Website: bh-photo
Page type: payment
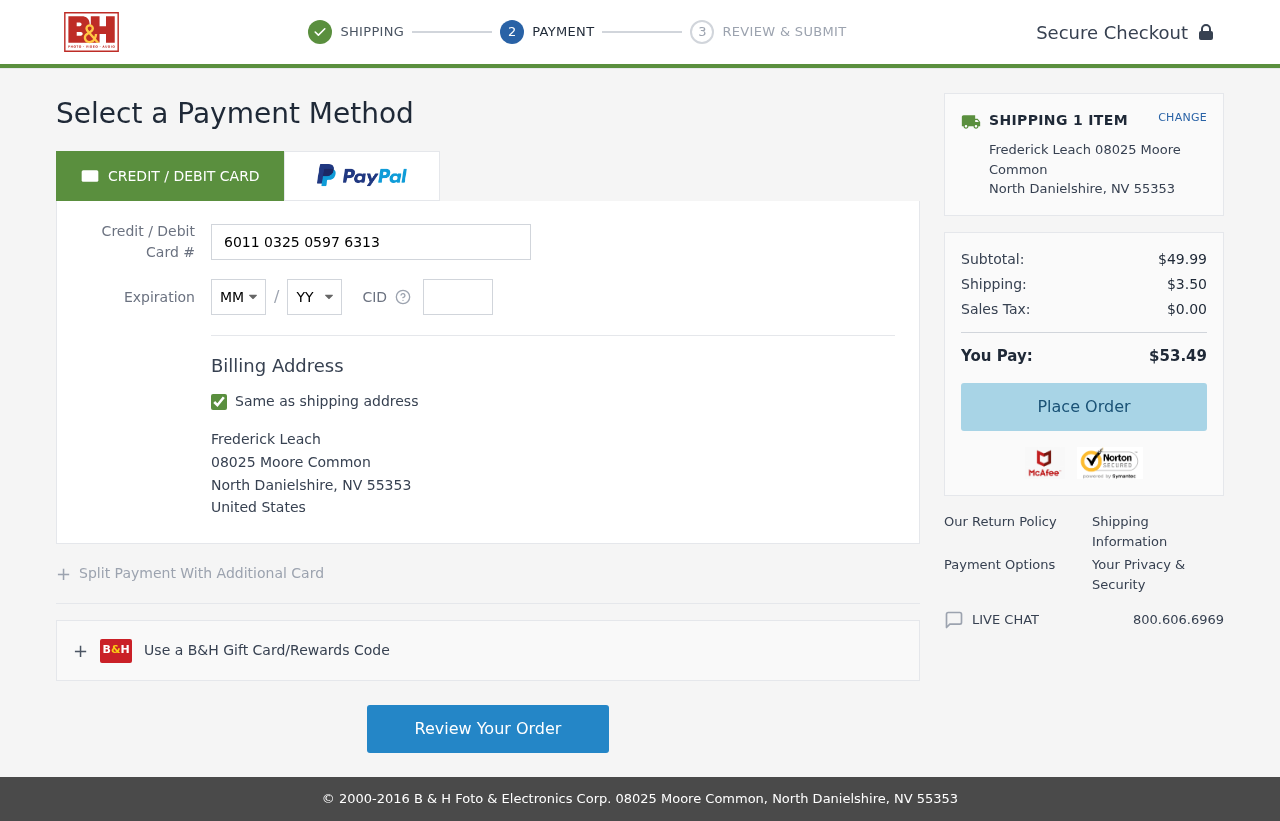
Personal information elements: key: PII_CARD_CVV
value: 546
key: PII_CARD_EXPIRY_MONTH
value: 05
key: PII_CARD_EXPIRY_YEAR
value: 28
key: PII_CARD_NUMBER
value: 6011 0325 0597 6313
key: PII_CITY
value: North Danielshire
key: PII_COUNTRY
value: United States
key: PII_FULLNAME
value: Frederick Leach
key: PII_POSTCODE
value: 55353
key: PII_STATE_ABBR
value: NV
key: PII_STREET
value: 08025 Moore Common
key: PII_FULLNAME2
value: Frederick Leach
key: PII_GIFT_LASTNAME
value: Moore
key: PII_CITY2
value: North Danielshire
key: PII_STATE_ABBR2
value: NV
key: PII_POSTCODE_FULL
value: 55353
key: PII_POSTCODE_NUMERIC
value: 55353
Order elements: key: ORDER_NUM_ITEMS
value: SHIPPING 1 ITEM
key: ORDER_SUBTOTAL
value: $49.99
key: ORDER_SHIPPING_COST
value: $3.50
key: ORDER_TAX
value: $0.00
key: ORDER_TOTAL
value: $53.49